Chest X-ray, AP view. Patient: 55 years old, sex F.
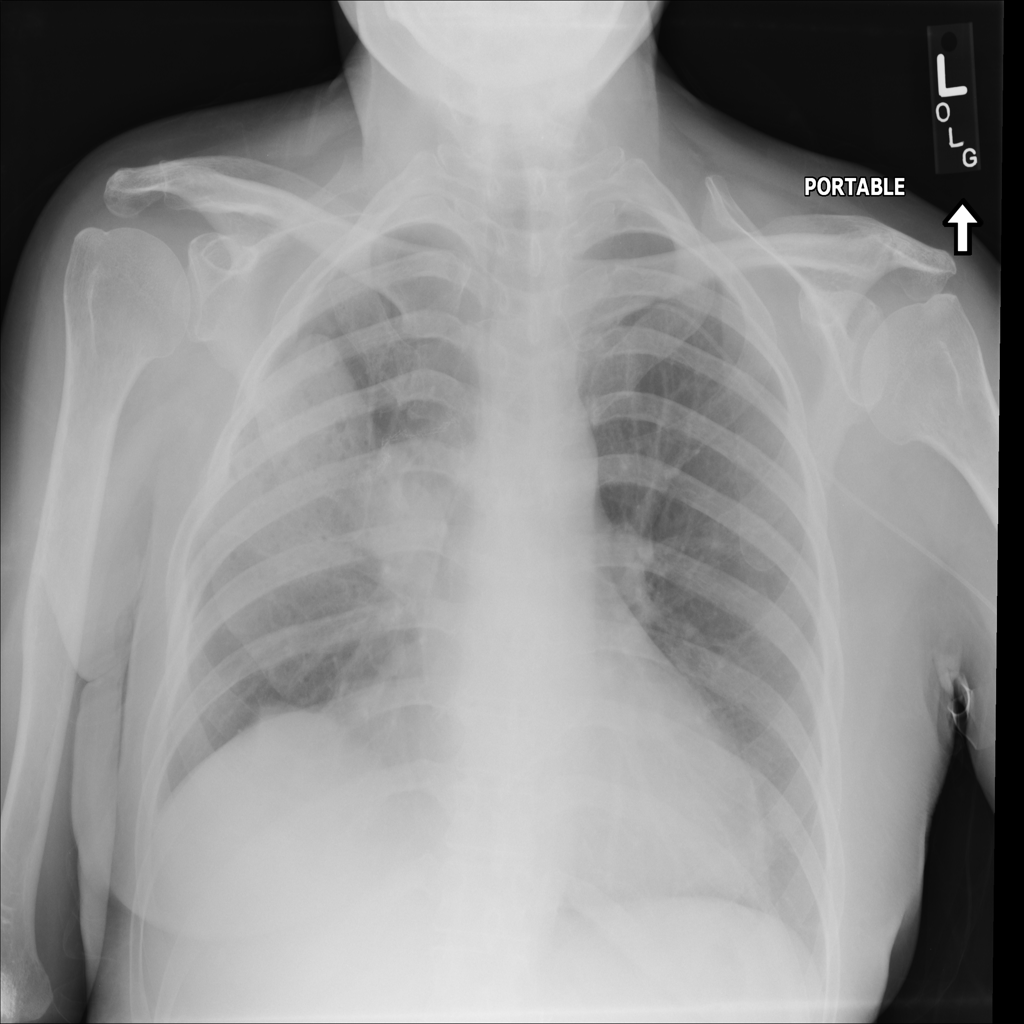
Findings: No Finding